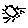
Label: sun